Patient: sex M, age 58
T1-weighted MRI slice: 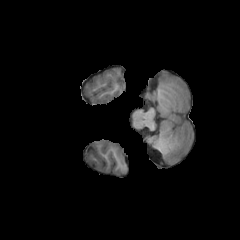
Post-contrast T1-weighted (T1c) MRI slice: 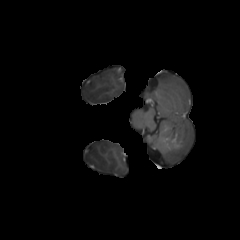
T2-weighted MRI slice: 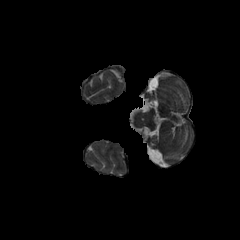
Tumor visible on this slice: no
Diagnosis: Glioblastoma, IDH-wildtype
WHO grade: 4